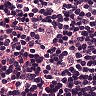
Metastatic tissue present: no